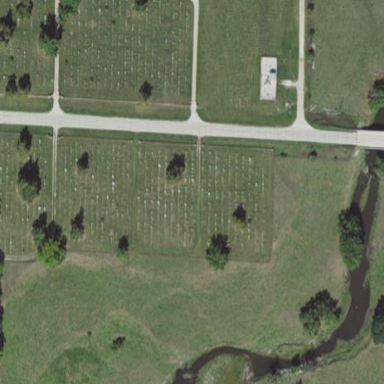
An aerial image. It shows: Cemetery.